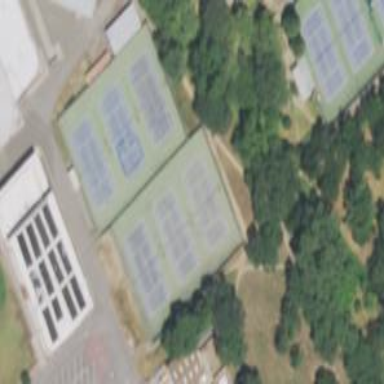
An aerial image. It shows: Tennis court in leisure pitch.